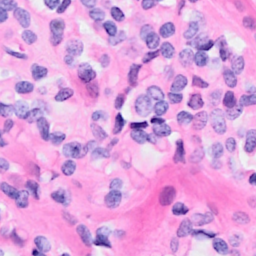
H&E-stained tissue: Breast